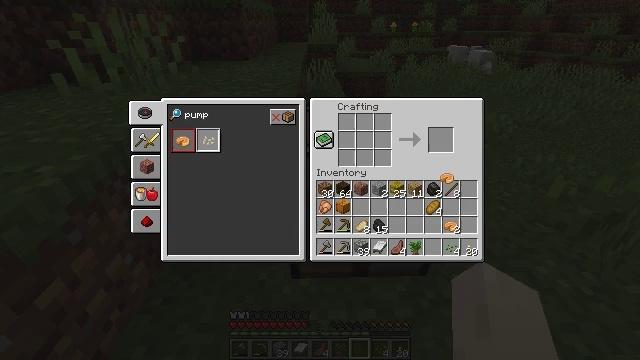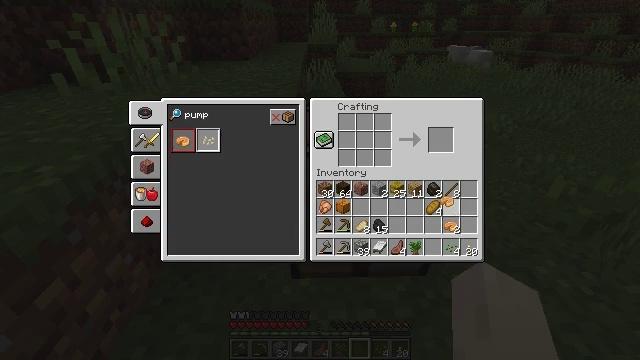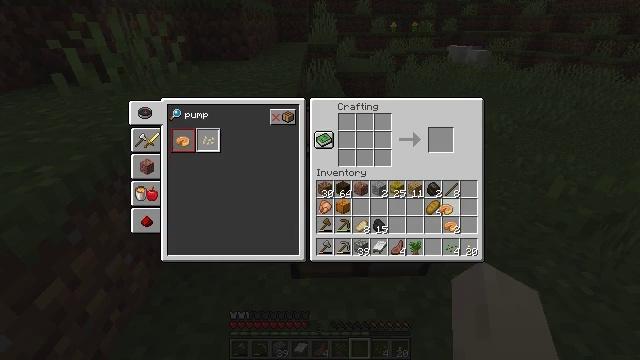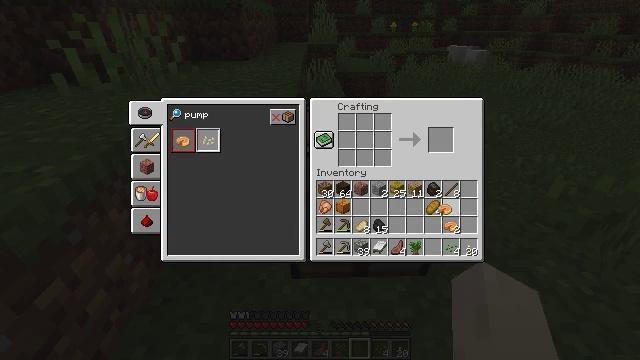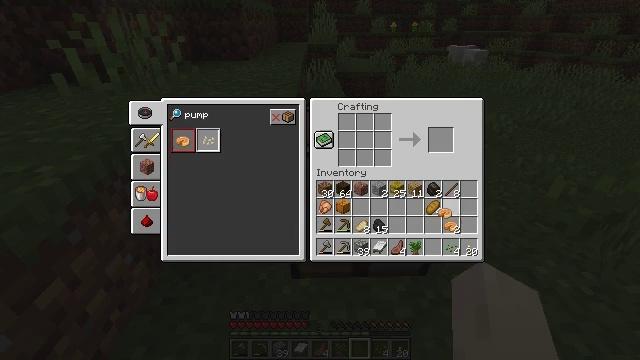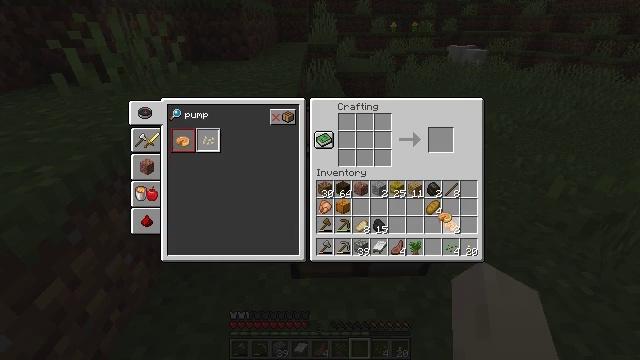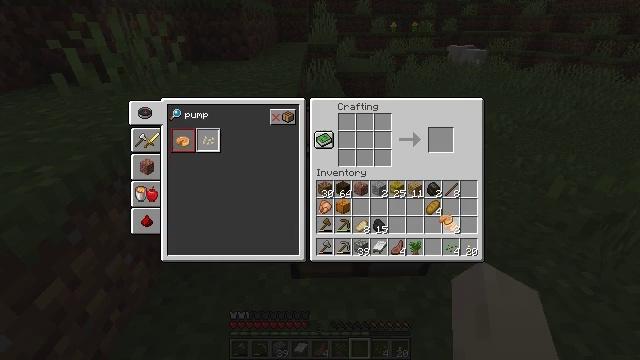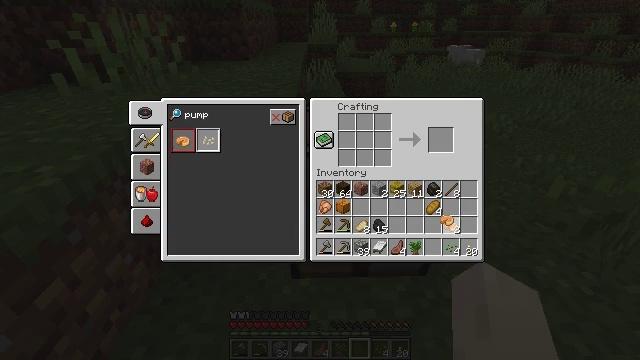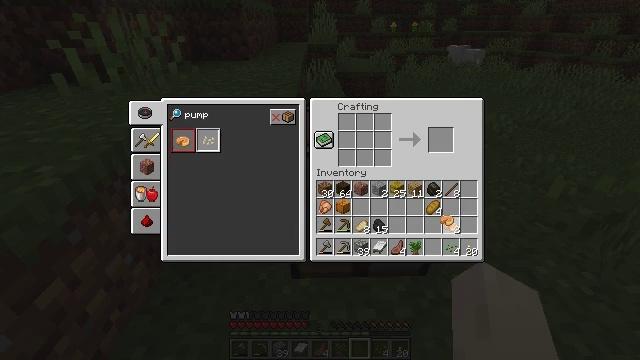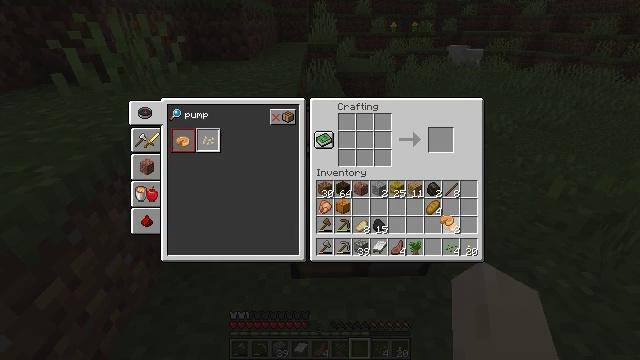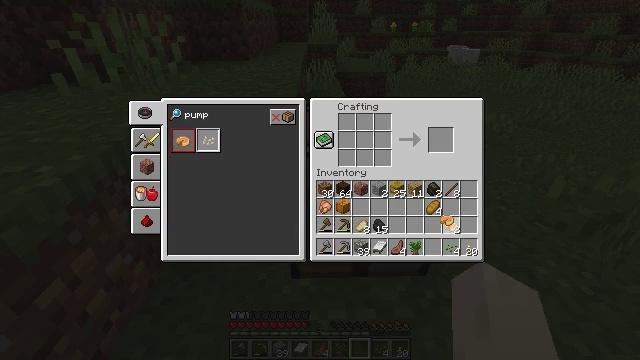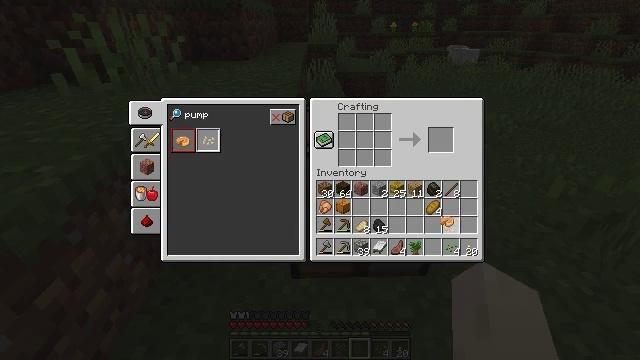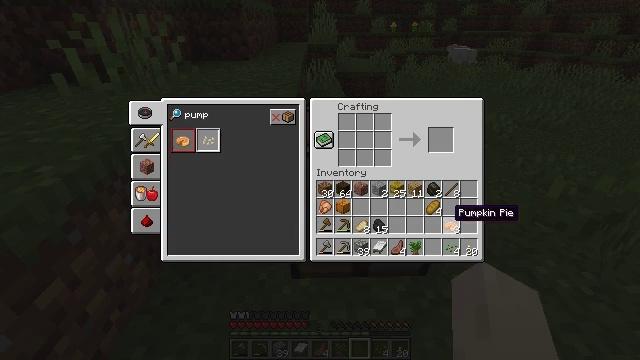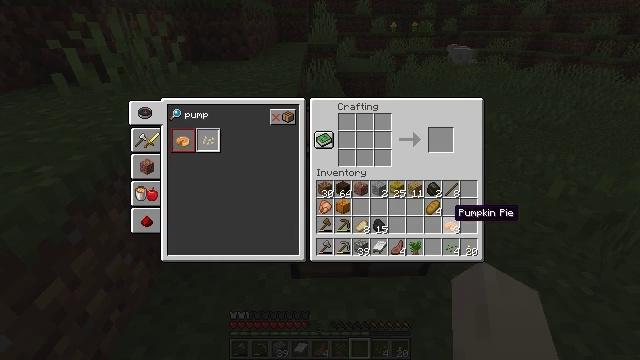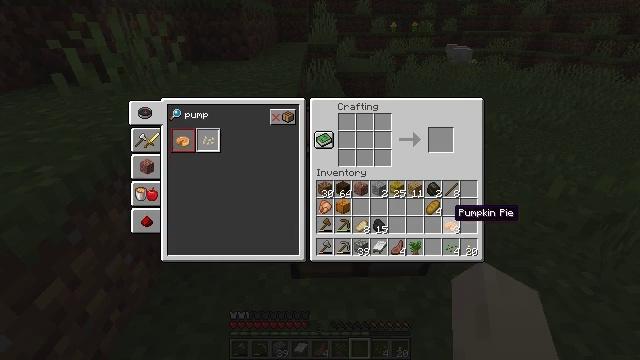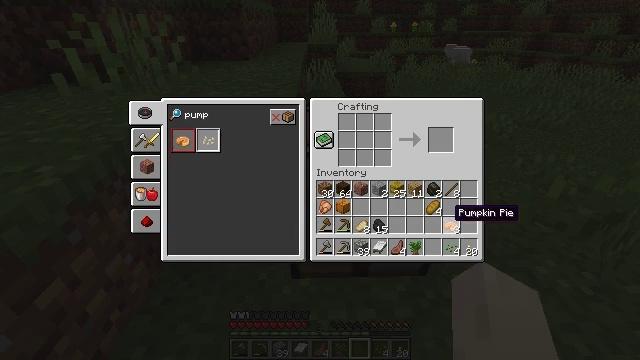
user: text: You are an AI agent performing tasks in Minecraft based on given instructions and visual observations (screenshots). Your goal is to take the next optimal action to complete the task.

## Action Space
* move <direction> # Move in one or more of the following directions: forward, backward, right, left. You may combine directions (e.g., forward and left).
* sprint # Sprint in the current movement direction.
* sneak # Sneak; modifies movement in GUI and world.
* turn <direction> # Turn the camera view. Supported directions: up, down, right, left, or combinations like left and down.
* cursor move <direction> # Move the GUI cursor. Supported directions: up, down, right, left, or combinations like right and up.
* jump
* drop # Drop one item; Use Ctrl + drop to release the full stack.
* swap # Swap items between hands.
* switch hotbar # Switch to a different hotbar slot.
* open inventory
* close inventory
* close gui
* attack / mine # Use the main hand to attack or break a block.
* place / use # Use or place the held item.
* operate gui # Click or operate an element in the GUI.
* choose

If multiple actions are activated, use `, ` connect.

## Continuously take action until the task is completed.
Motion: motion action
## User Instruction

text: Transform a pumpkin into pumpkin seeds via crafting.
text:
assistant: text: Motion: cursor move down, open gui
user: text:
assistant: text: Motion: cursor move down
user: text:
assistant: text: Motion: no_op
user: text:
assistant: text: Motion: no_op
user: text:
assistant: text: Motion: no_op
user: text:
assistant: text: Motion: no_op
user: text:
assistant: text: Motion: no_op
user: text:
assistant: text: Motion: no_op
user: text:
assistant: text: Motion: operate gui
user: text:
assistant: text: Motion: operate gui
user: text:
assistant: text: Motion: operate gui
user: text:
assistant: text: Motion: no_op
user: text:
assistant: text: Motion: no_op
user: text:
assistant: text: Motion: no_op
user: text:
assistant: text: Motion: no_op
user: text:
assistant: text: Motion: no_op
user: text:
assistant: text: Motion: no_op
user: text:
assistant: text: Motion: cursor move left
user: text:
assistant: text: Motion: cursor move left
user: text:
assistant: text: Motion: cursor move left and up
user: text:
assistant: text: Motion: cursor move left and up
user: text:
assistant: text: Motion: cursor move left and up
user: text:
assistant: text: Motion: cursor move left and up
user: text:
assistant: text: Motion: cursor move left and up
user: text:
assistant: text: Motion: cursor move left
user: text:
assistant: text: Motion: no_op
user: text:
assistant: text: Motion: no_op
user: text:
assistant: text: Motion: no_op
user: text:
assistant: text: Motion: no_op
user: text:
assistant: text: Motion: no_op